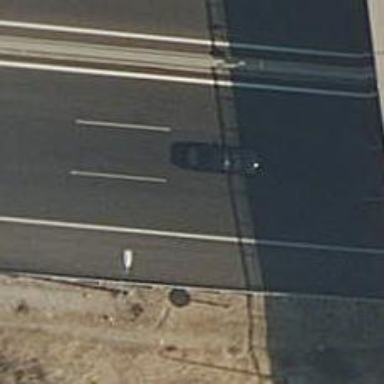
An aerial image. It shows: Motorway.